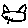
Label: cat